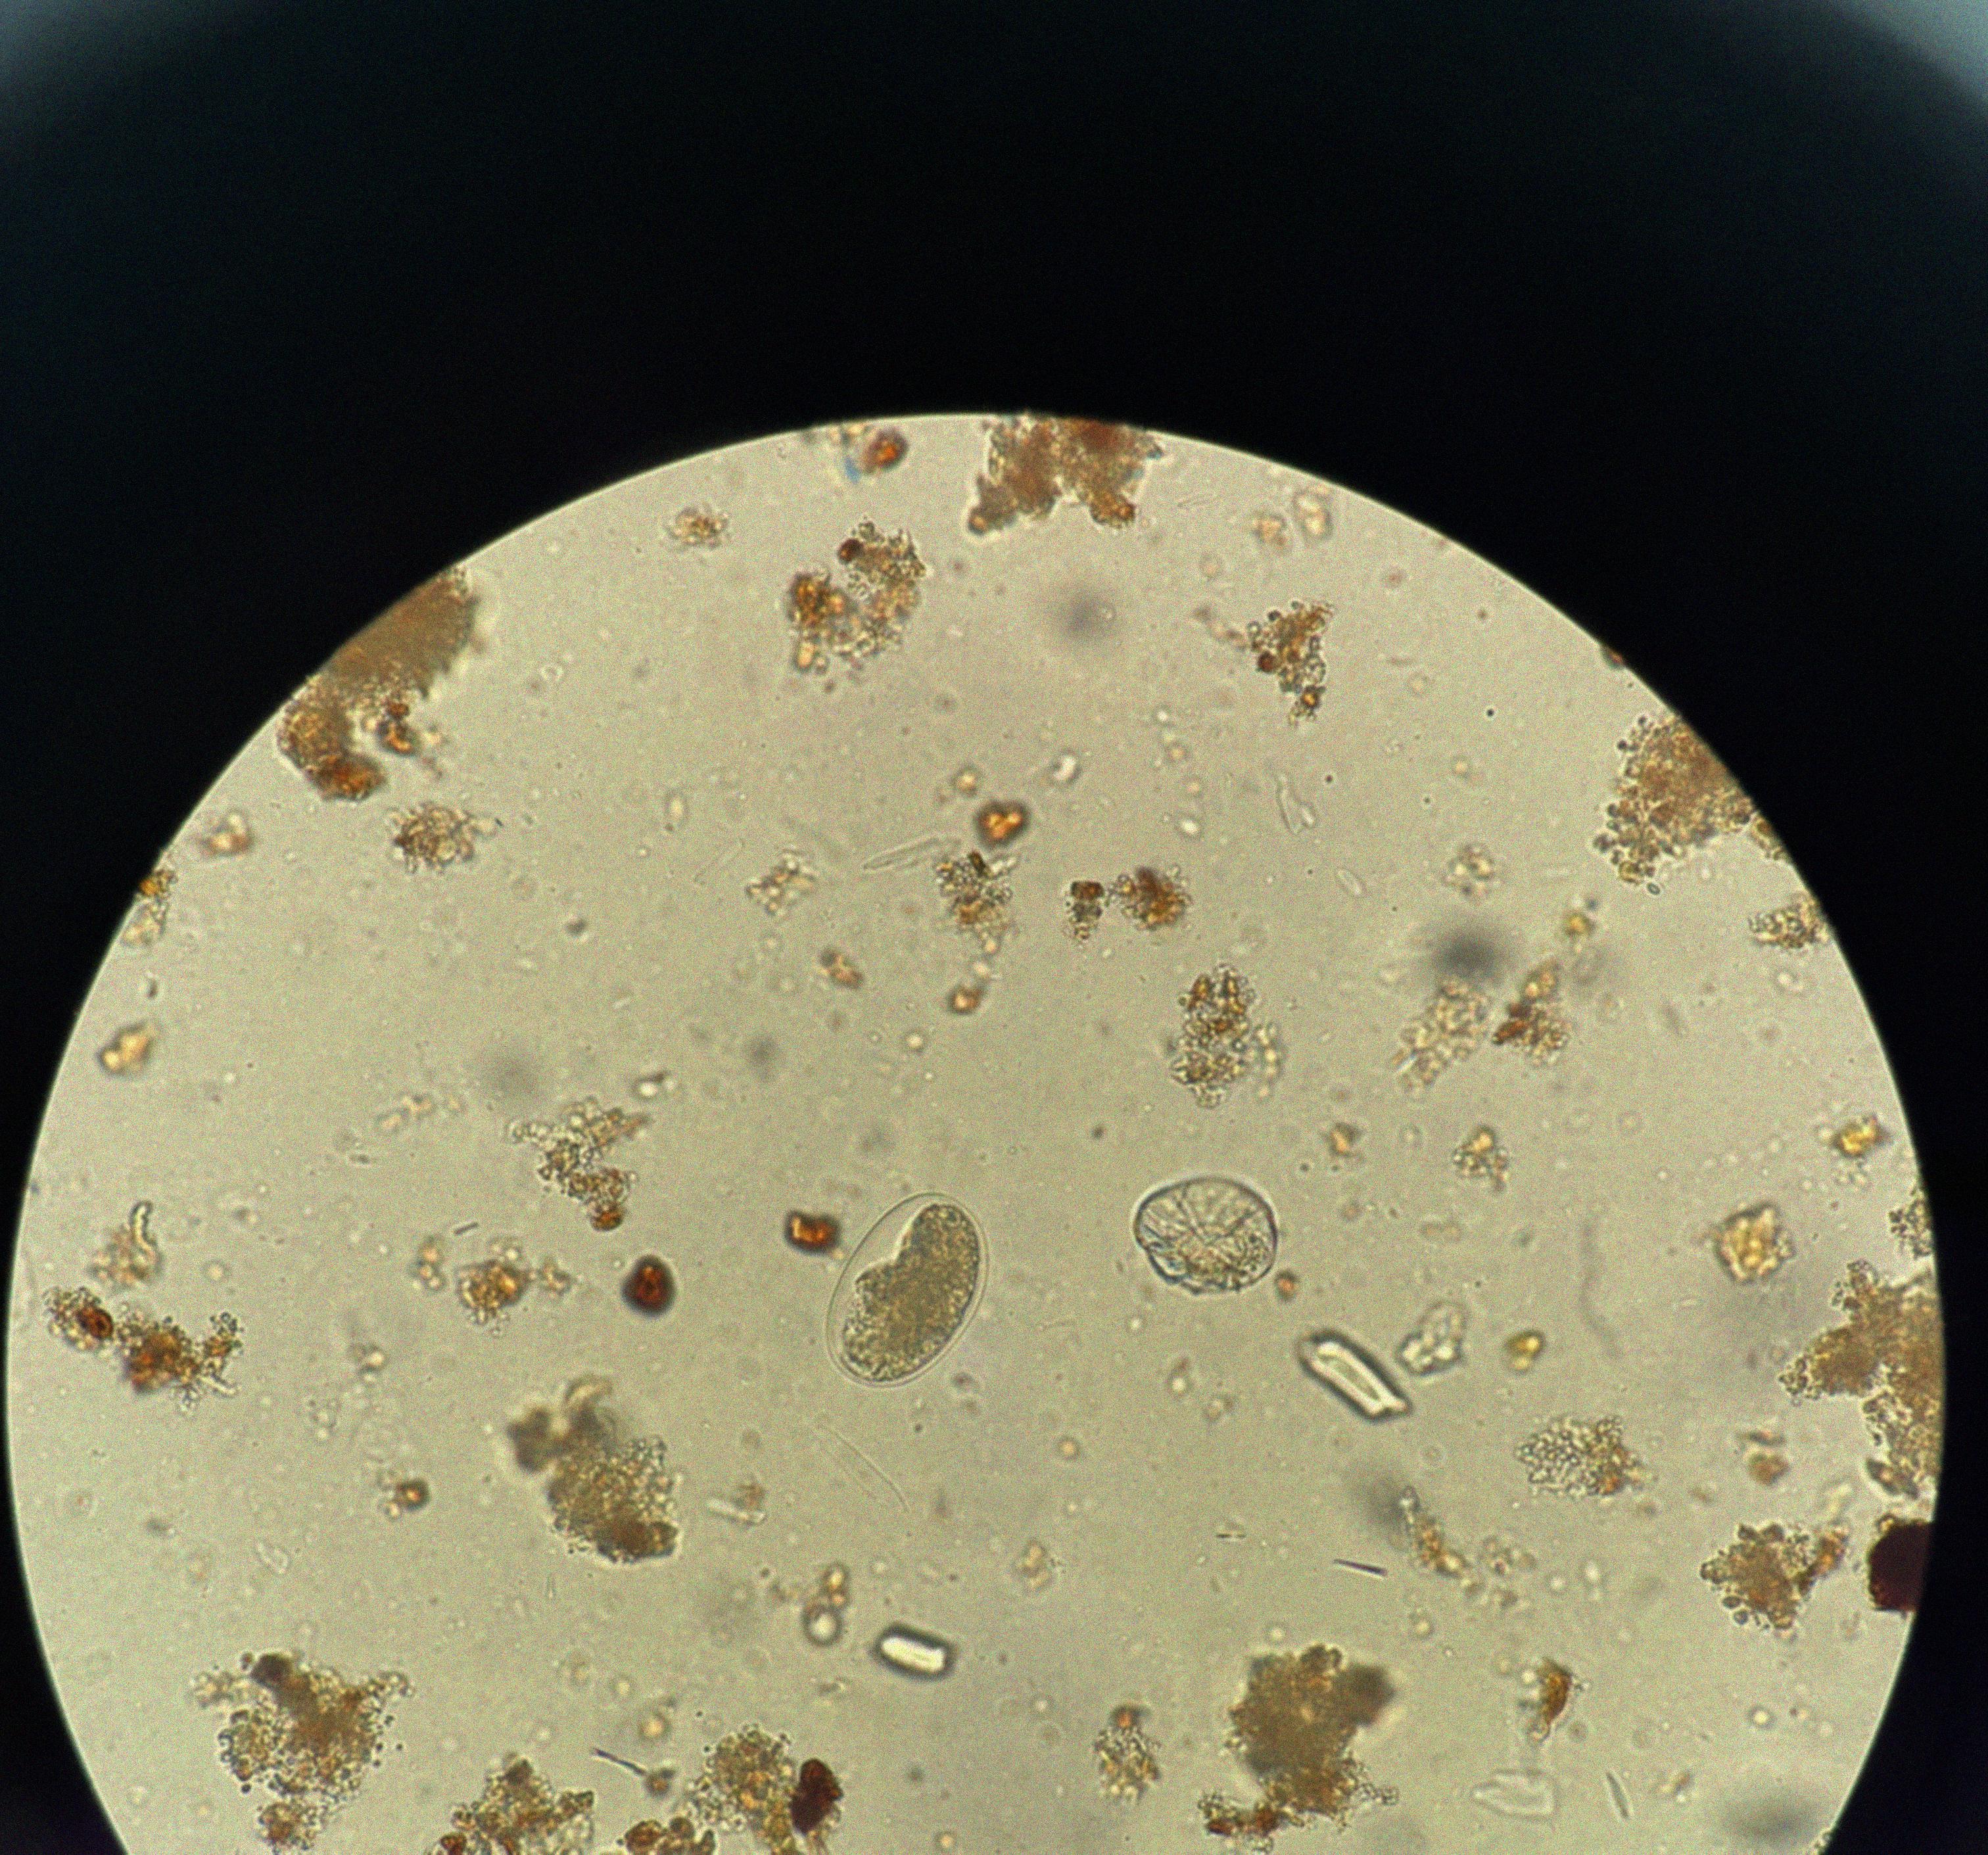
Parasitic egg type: Hookworm egg